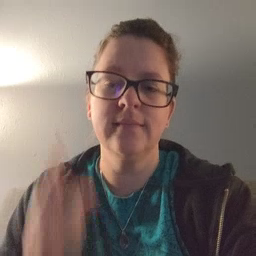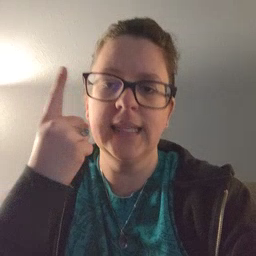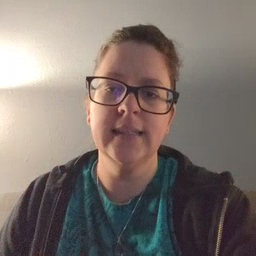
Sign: think